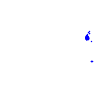
Particle: electron